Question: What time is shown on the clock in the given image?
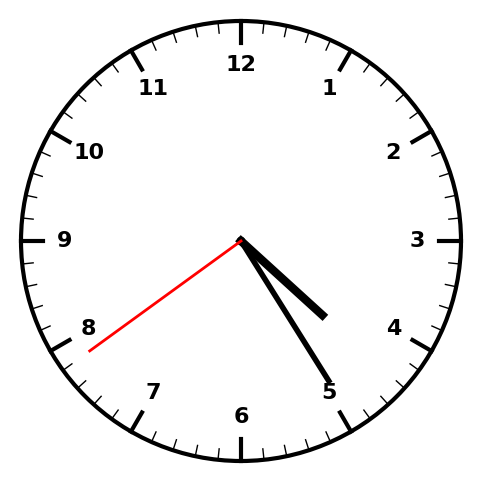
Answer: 04:24:39